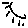
Label: sun